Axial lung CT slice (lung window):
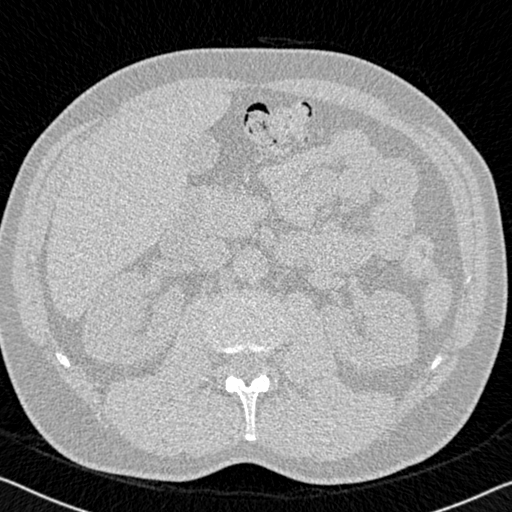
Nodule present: no